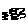
Label: zigzag